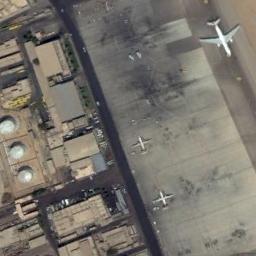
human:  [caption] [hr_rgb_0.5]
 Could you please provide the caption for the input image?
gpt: Three airplanes are parked on the runway by the buildings .

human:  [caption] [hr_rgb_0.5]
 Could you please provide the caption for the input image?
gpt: Three airplanes were in the open space  beside many houses .

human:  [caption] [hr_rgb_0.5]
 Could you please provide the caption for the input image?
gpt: Two small planes parked on the airport and a big passing plane behind them .

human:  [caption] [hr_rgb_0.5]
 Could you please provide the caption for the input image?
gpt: An aircraft was parked on the ground .

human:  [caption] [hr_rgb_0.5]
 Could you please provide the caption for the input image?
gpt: Three planes are in the open space next to the buildings .